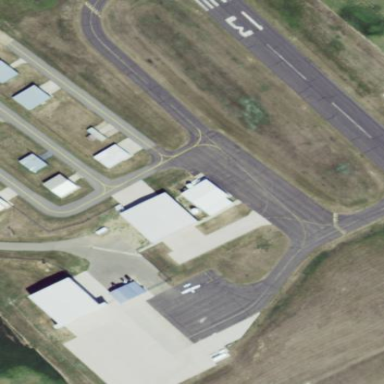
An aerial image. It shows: Apron at the airport.